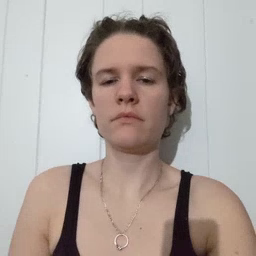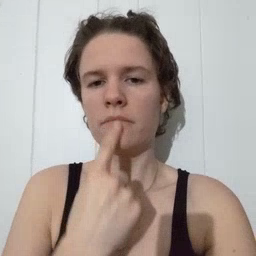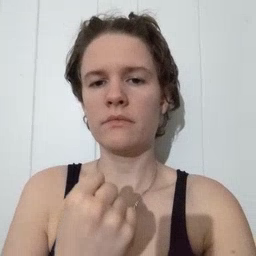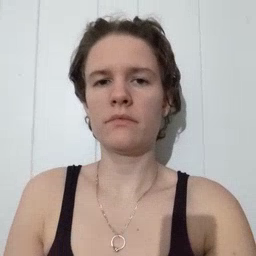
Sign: red